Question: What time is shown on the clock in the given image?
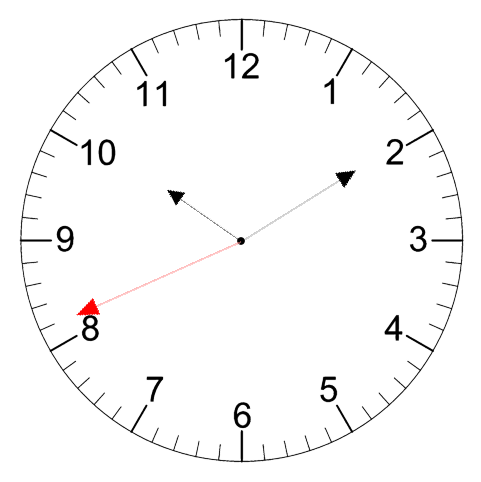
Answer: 10:09:41